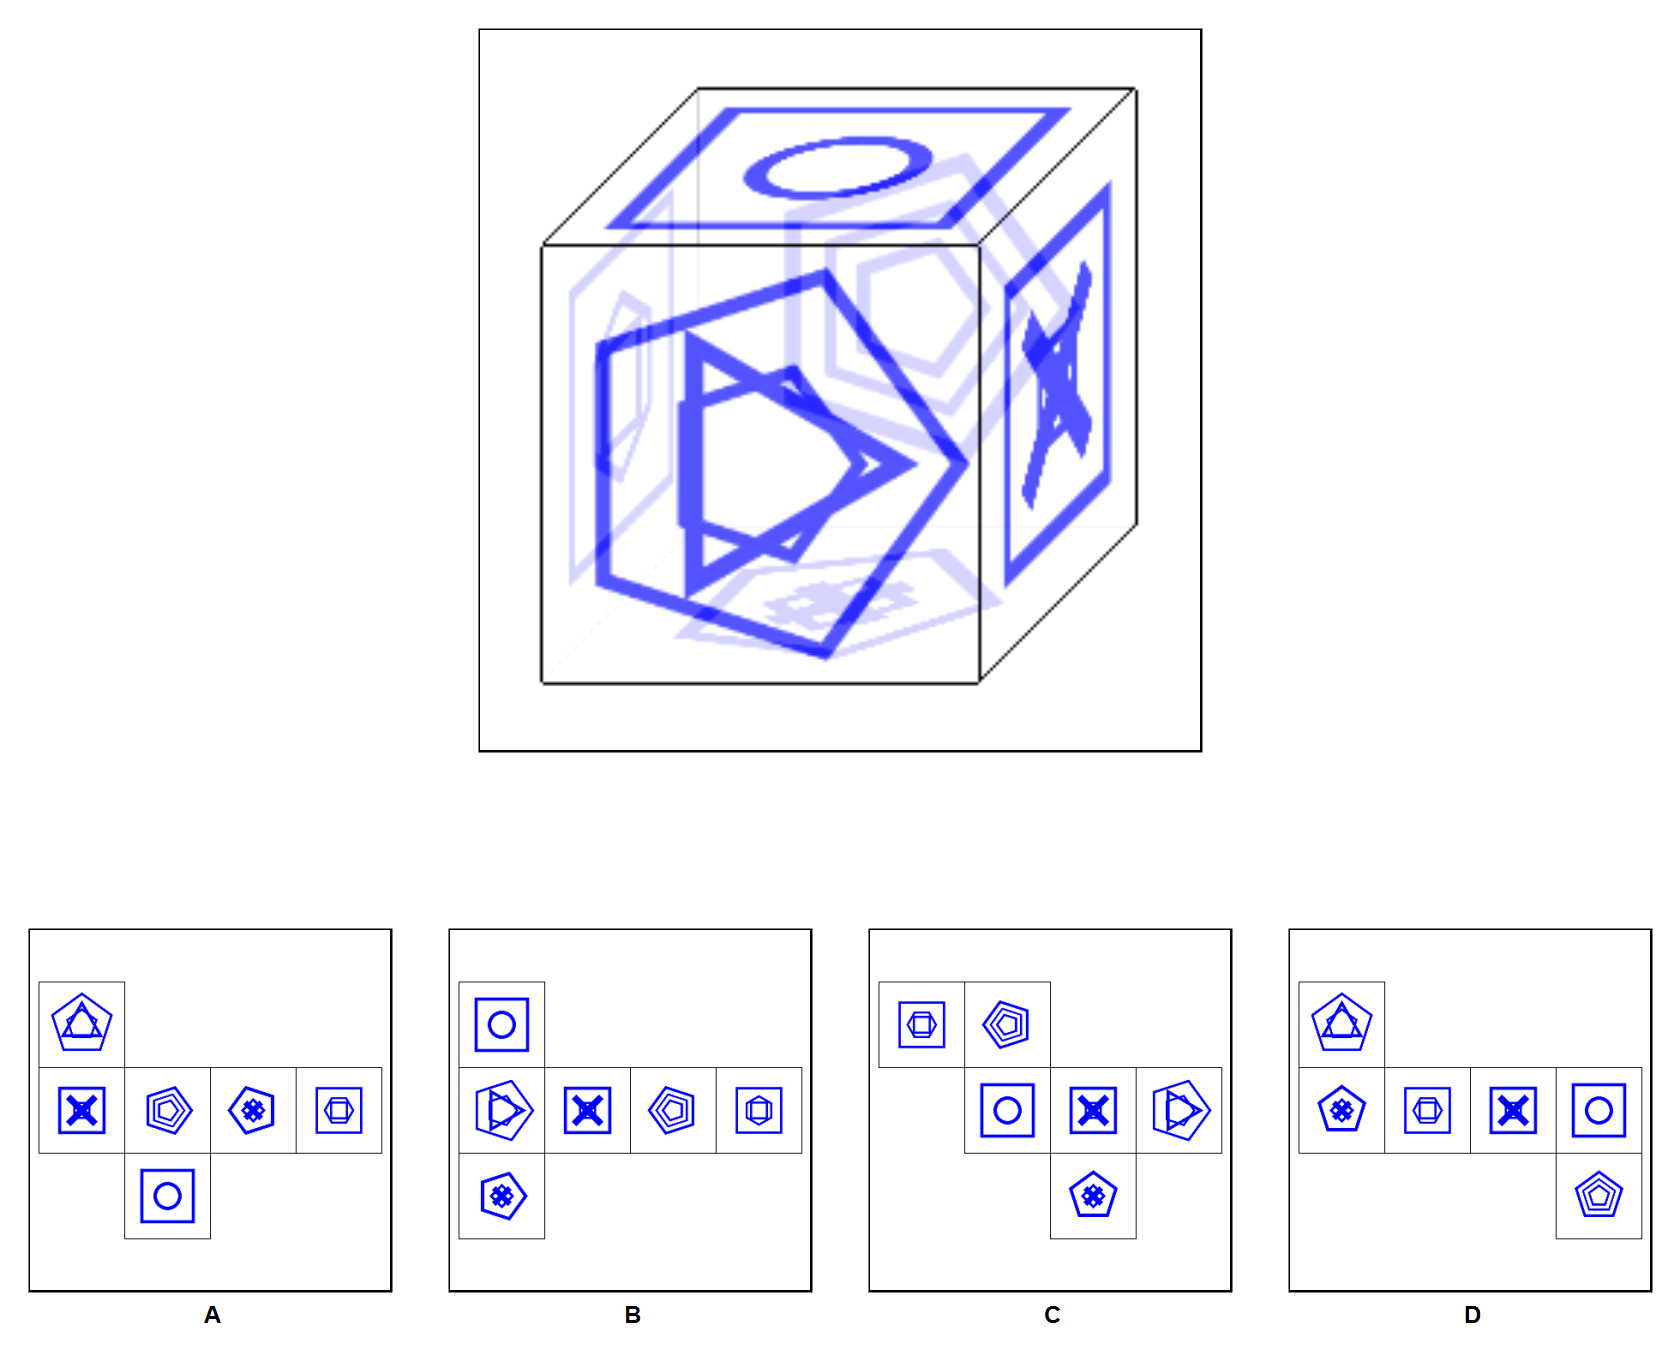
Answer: B